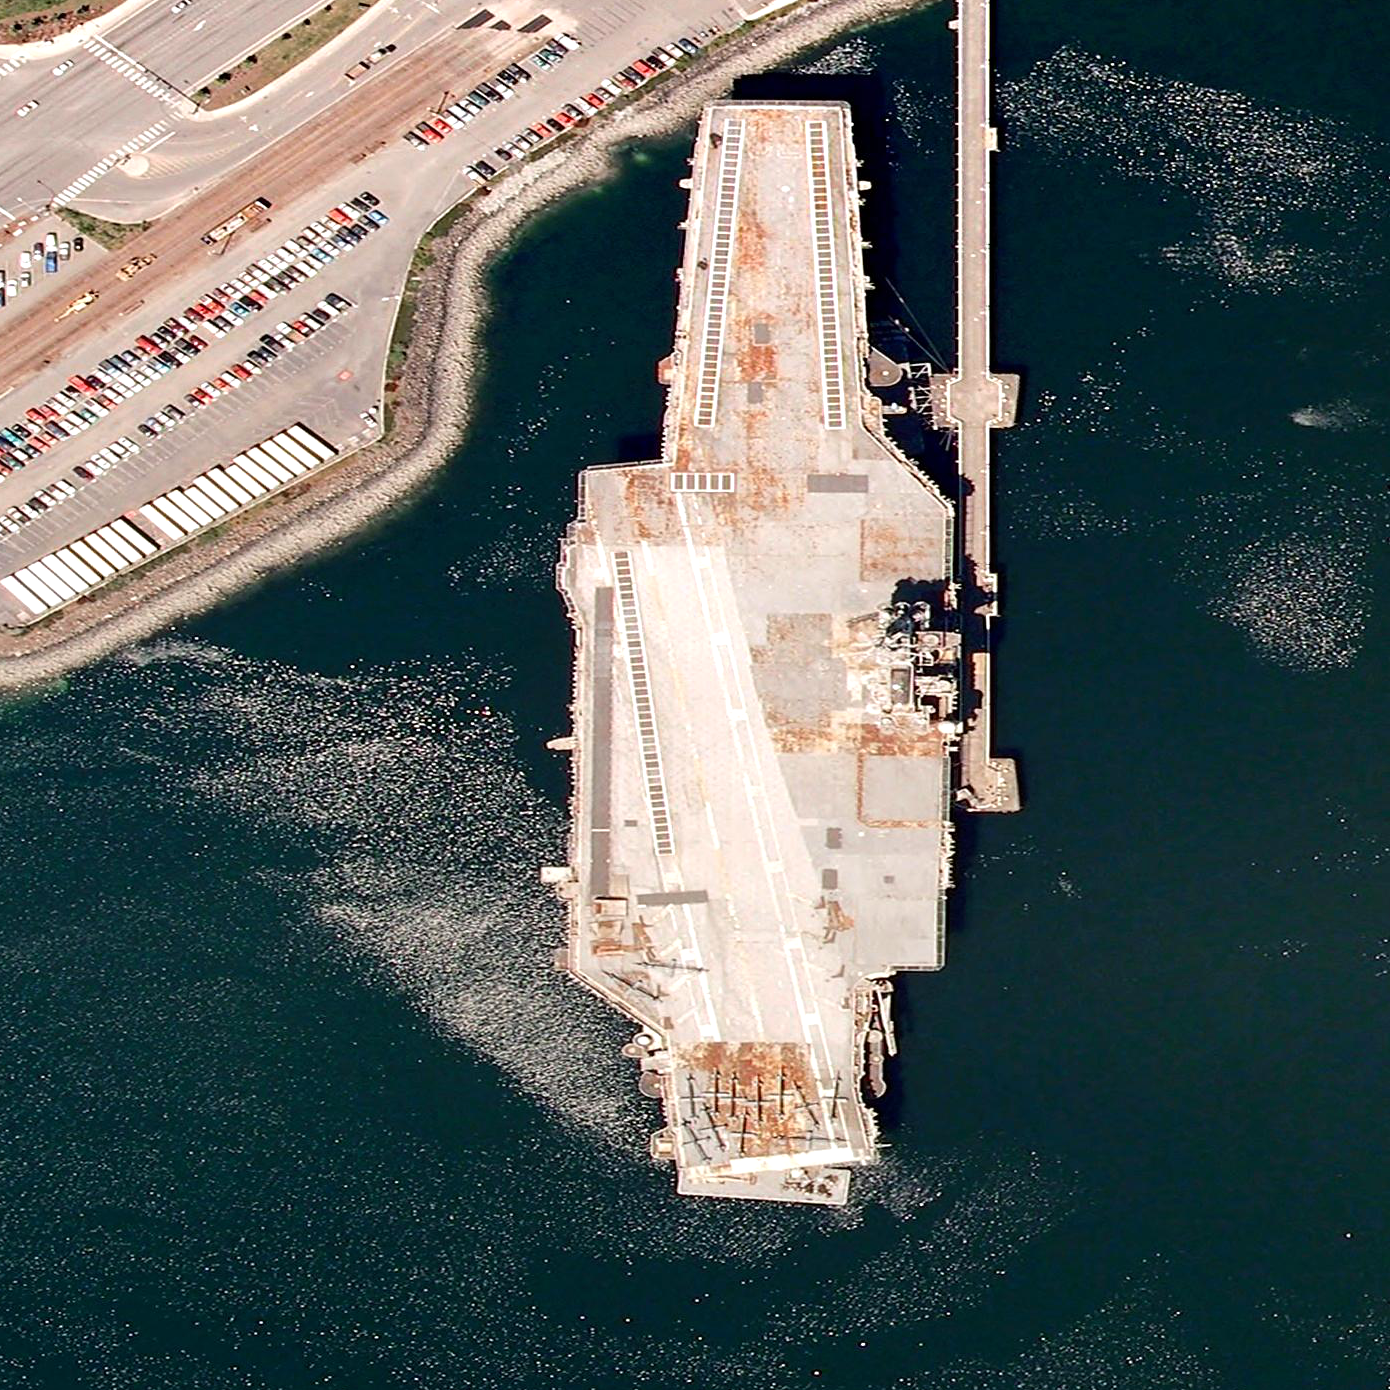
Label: aircraft_carrier